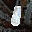
Label: 1